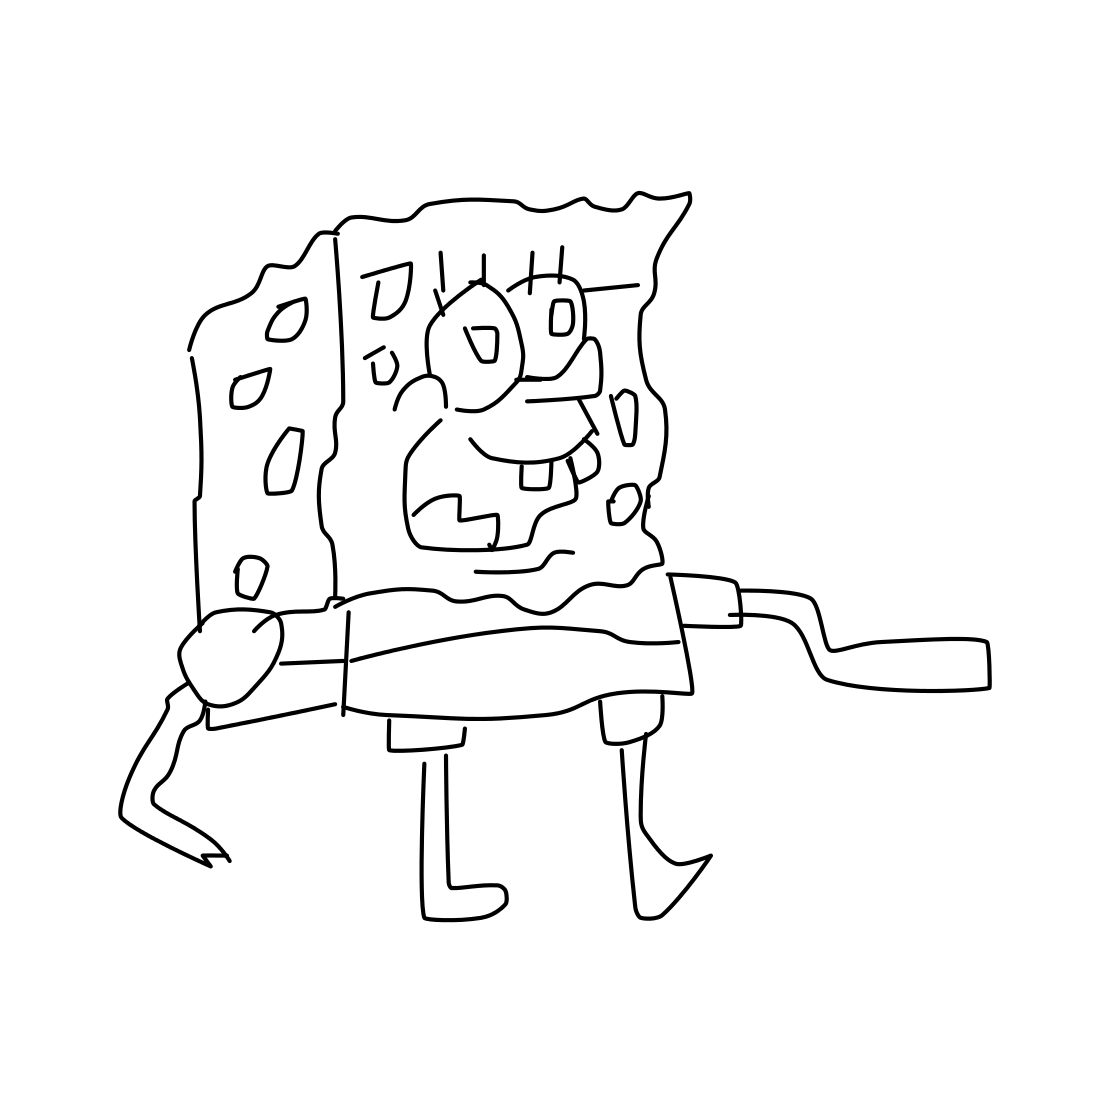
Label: sponge bob